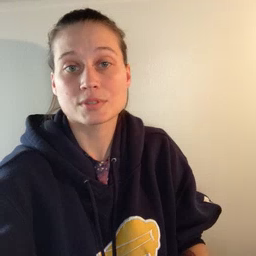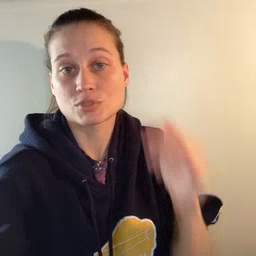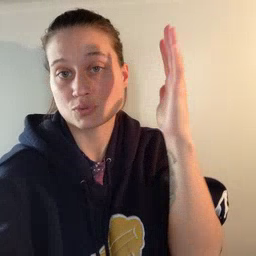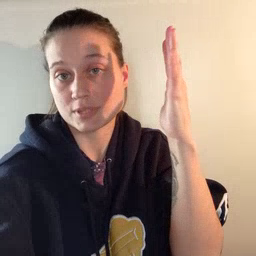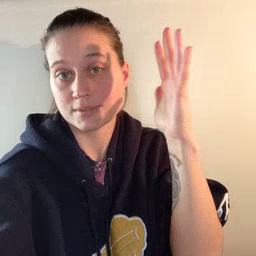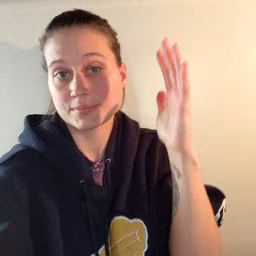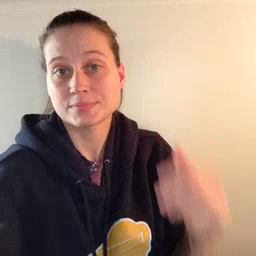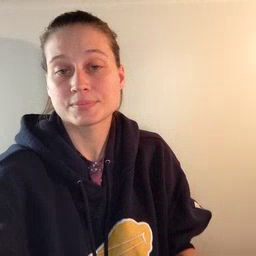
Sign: tree